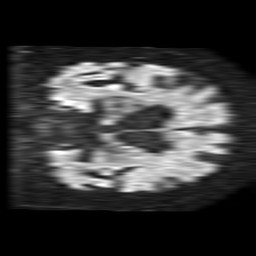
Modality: TRACE
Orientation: coronal
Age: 88
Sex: male
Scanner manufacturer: philips
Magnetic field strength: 1.5 T
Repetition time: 4.6 s
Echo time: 0.08631 s